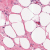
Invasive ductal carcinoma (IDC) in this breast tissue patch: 0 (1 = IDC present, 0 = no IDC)